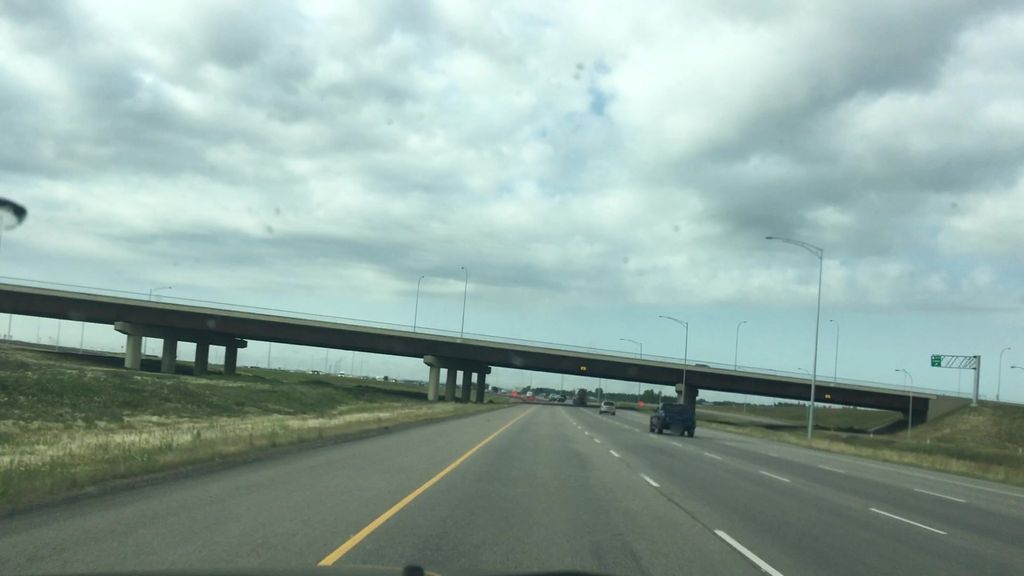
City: edmonton